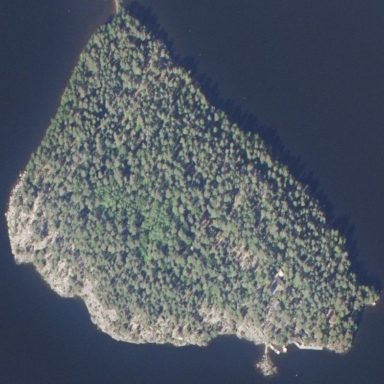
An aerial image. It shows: Islet.